Question: I took one custom text box image, in that text box I want to show "Enter password" and when I focus on to that text box field and enter any charectors it converts to asterisk symbols like password edit field.
I want like this below Image:

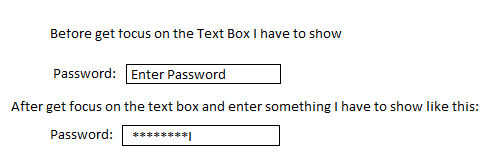
Answer: I think it is possible by only overriding 'paint(..)' of the 'Editfield'. May be following steps can achieve the desired behaviour:
- - - 'super.paint(..)'- 'setText(..)'
Draft implementation:
'''
class MyEditField extends EditField {
private final static String INIT_TEXT = "Enter Password";
protected void paint(Graphics graphics) {
String originalText = getText();
String fakeText = originalText;
if (originalText.equalsIgnoreCase("")) {
fakeText = isFocus() ? originalText : INIT_TEXT;
} else {
fakeText = "";
for (int i=0;i<originalText.length();i++) {
fakeText += '*';
}
}
setText(fakeText);
super.paint(graphics);
setText(originalText);
}
}
'''
We need to set a monochrome font for the problem you have mentioned in comment. Here is a sample code:
'''
MyEditField me = new MyEditField();
try {
Font font = null;
FontFamily fontFamily[] = FontFamily.getFontFamilies();
for (int i=0;i<fontFamily.length; i++) {
if (fontFamily[i].getName().equalsIgnoreCase("Courier New")) {
font = fontFamily[i].getFont(FontFamily.SCALABLE_FONT,
Font.getDefault().getHeight());
me.setFont(font);
break;
}
}
} catch (Exception e) {
}
'''